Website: apple
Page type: customer-info-address
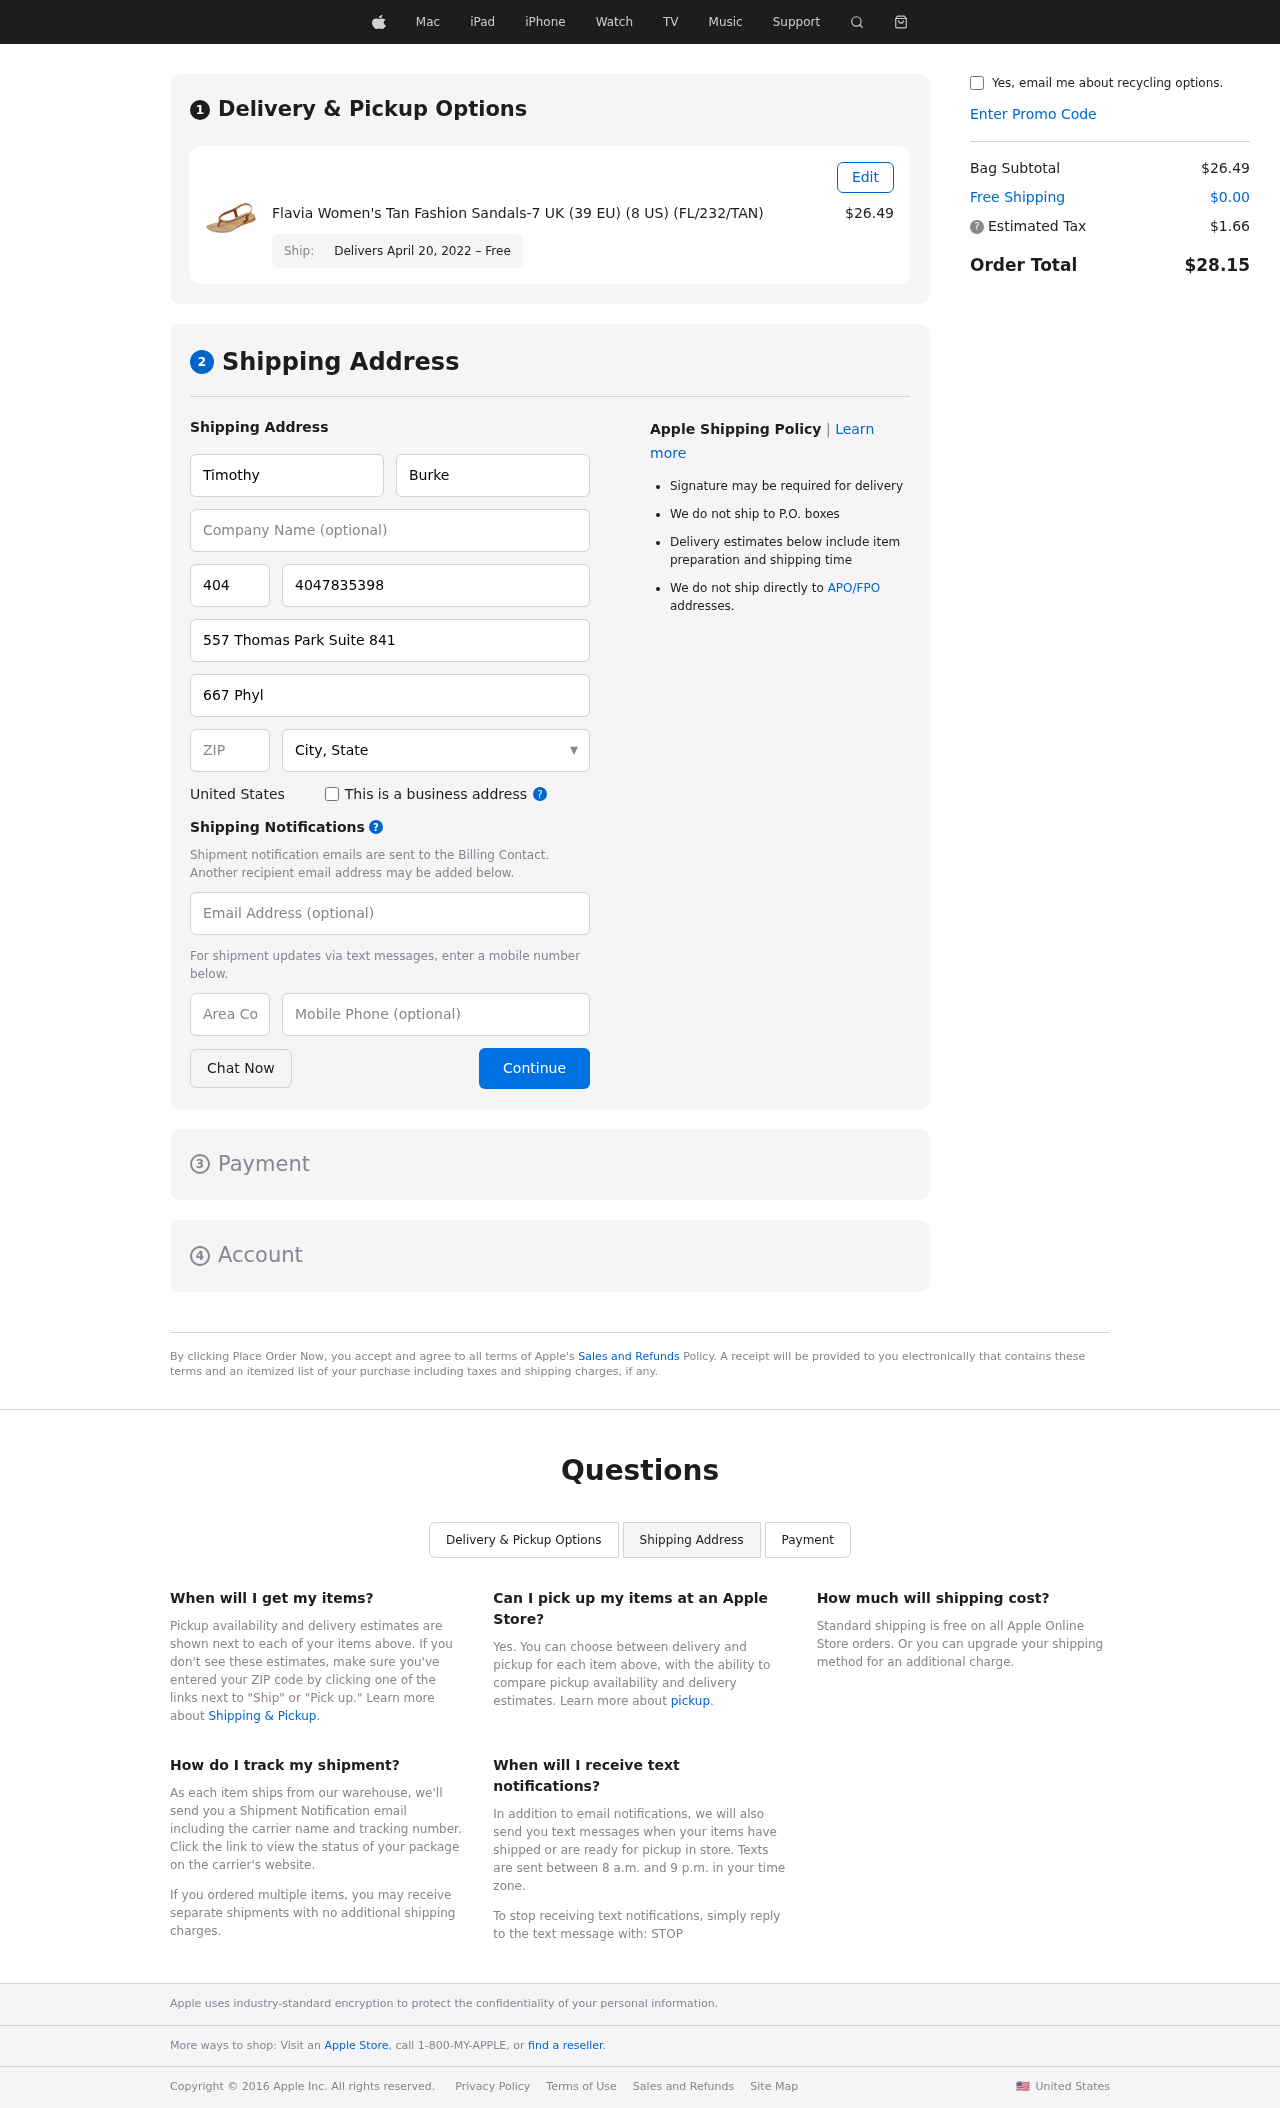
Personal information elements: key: PII_CITY_STATE
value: Christopherberg, TN
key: PII_COUNTRY
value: United States
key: PII_EMAIL
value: timothyburke@gmail.com
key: PII_FIRSTNAME
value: Timothy
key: PII_LASTNAME
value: Burke
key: PII_PHONE
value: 4047835398
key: PII_PHONE_ALT
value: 3858747696
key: PII_PHONE_ALT_AREA
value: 385
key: PII_PHONE_AREA
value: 404
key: PII_POSTCODE
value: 19431
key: PII_STREET
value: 557 Thomas Park Suite 841
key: PII_STREET2
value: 667 Phyllis Rapids Apt. 522
Product elements: key: PRODUCT1_NAME
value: Flavia Women's Tan Fashion Sandals-7 UK (39 EU) (8 US) (FL/232/TAN)
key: PRODUCT1_PRICE
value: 26.49
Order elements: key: ORDER_DELIVERY_DATE
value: Delivers April 20, 2022 – Free
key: ORDER_SUBTOTAL
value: $26.49
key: ORDER_SHIPPING_COST
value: $0.00
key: ORDER_TAX
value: $1.66
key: ORDER_TOTAL
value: $28.15